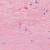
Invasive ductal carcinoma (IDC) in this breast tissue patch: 0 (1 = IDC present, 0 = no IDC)